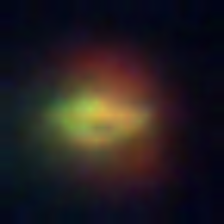
Taxon: NanoPlankton
Group: Other